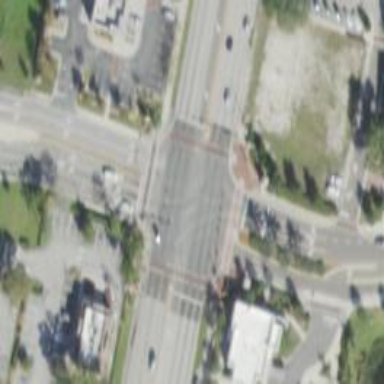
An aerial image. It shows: Marked road crossing.